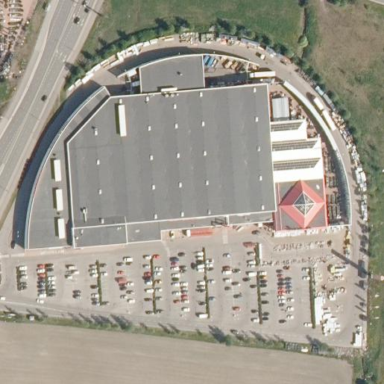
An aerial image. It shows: Retail building housing hardware shop.